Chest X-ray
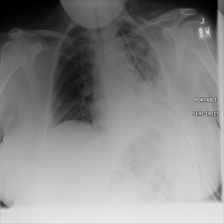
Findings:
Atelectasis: positive
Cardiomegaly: negative
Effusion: negative
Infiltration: negative
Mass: negative
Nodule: negative
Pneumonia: negative
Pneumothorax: negative
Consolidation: negative
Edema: negative
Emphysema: negative
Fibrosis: negative
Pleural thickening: negative
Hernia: negative